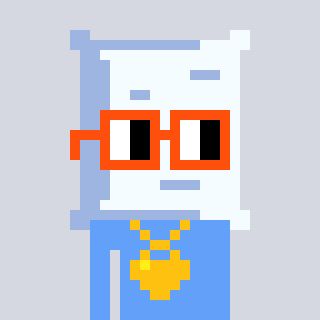
a pixel art character with square orange glasses, a pillow-shaped head and a blue-colored body on a cool background